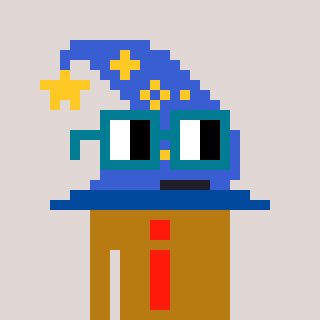
a pixel art character with square dark green glasses, a wizard hat-shaped head and a gold-colored body on a warm background